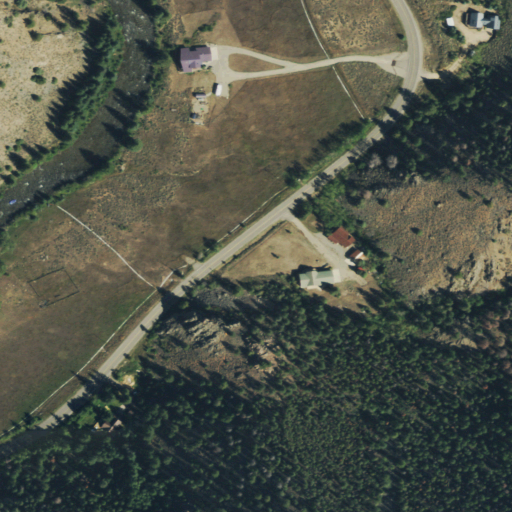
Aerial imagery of valley in Colorado named Tepee Gulch containing evergreen forest, shrub, open development, medium intensity development, woody wetlands, deciduous forest, and open water